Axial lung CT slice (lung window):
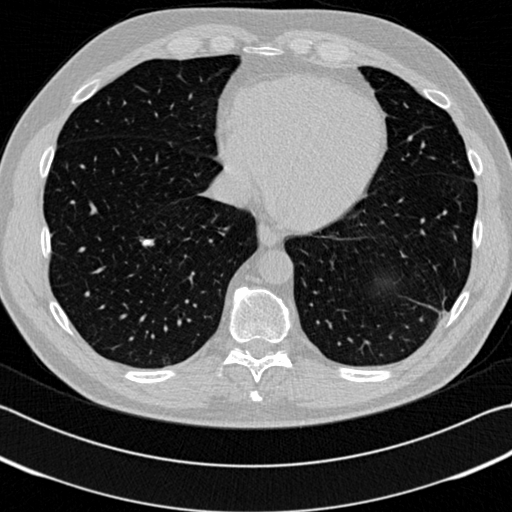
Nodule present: no